Field crop: maize
Growth stage: 2
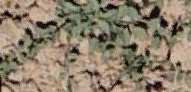
Species: convolvulus